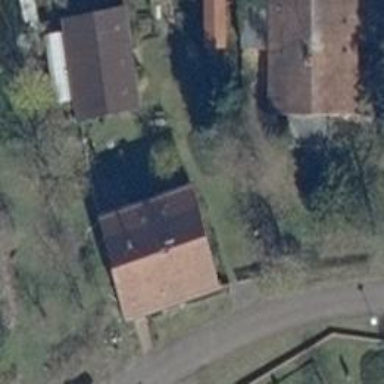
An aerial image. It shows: Simple and straightforward house.